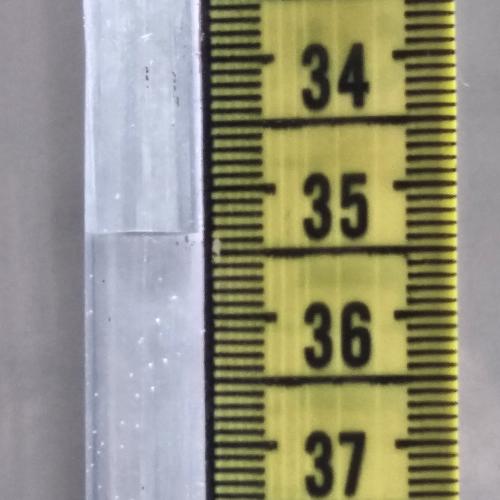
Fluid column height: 35.3 cm